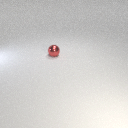
small red metal sphere